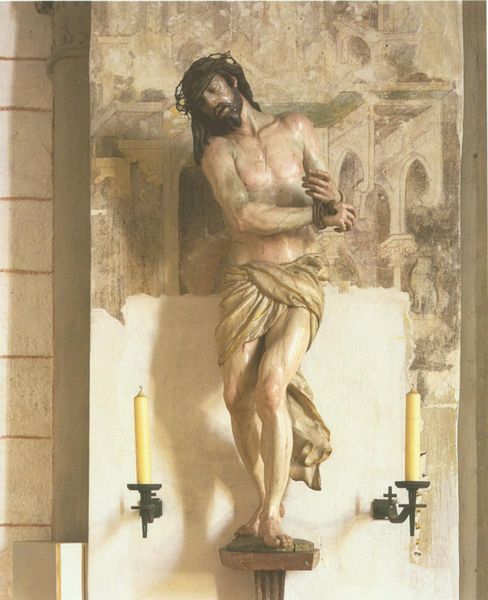
Titel: Ecce Homo
Künstler: Georg Petel
Standort: Augsburg, Dom (EU - D - B); Herkunftsort: Augsburg, Dominikanerkirche (EU - D - B)
Schlagwörter: haut, mann, nackt, schatten, licht, säulen, tuch, beige, hochformat, bart, falten, mensch, sockel, hals, kirche, haare, beine, fesseln, seile, kerze, kerzen, faltenwurf, foto, fotografie, bögen, barfuß, kerzenständer, kerzenhalter, kaputt, christus, jesus, leid, fresko, dornenkrone, fresco, christ, beschädigt, gefesselt